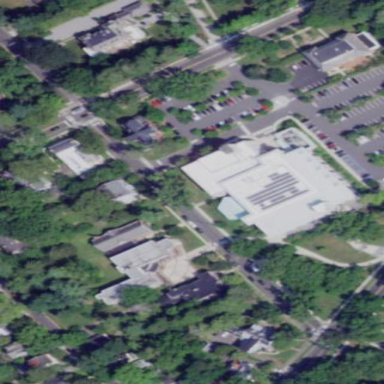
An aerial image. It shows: Building that serves as library.